Question: I installed the BlackBerryPlayBookSimulator-Installer-1.0.8-6067-Win-201112052354 On windows7 and try to play on the VMWare player it suspends like on the following picture.
 Please Help me. I reinstalled the VMWare but it did n't help
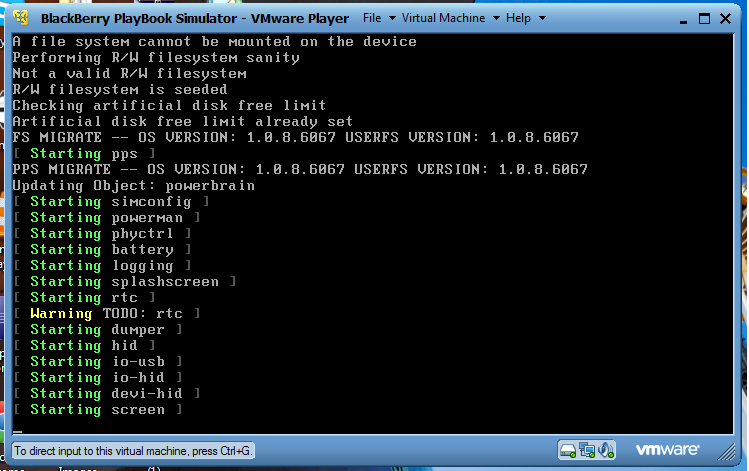
Answer: I've tried running the simulator under VMware Workstation 8 on several of my machines. The only machines it actually works on are the ones with fancy graphics cards. On all others, it freezes at "Starting screen".